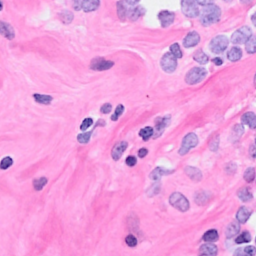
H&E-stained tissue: Breast